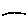
Label: line